Interaction volume radius: 10 \u00c5
Interaction volume height: 25 \u00c5
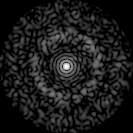
Disorder parameter: 0.8262